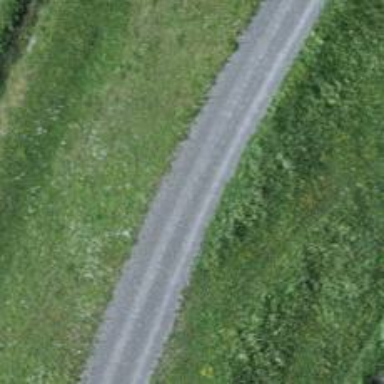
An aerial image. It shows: Track with fine gravel surface. The track type is grade 2.